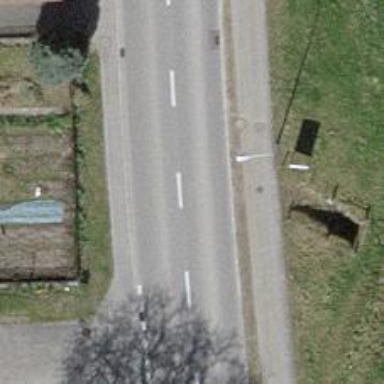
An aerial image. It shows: Secondary road with cycle track on the left side.